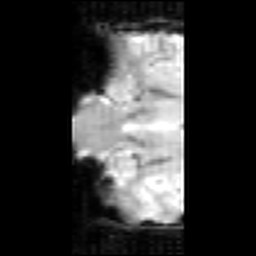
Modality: inplaneT2
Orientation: coronal
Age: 19
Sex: female